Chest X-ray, PA view. Patient: 52 years old, sex F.
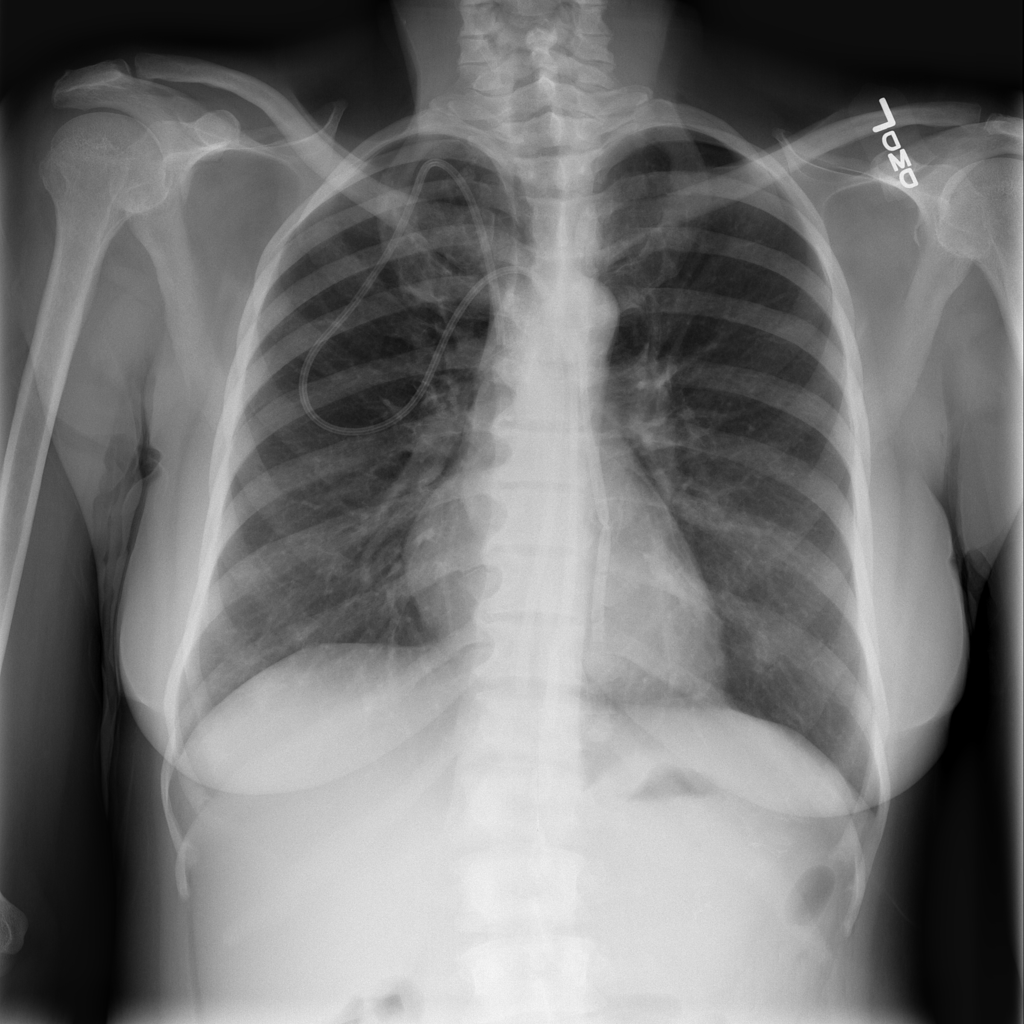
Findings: Nodule